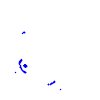
Particle: kaon